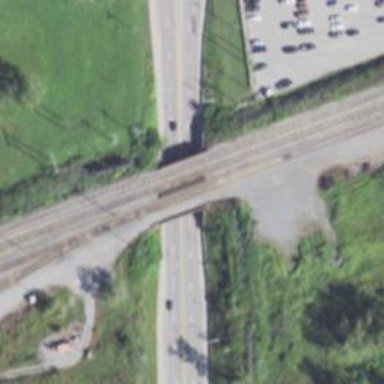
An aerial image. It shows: Railway bridge leading to railway yard.